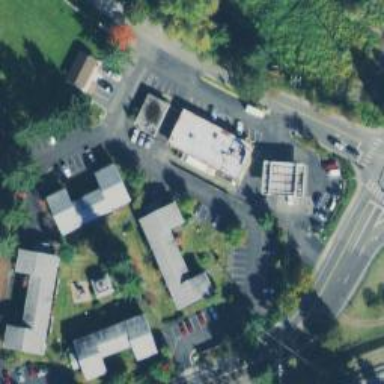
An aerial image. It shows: Convenience shop.